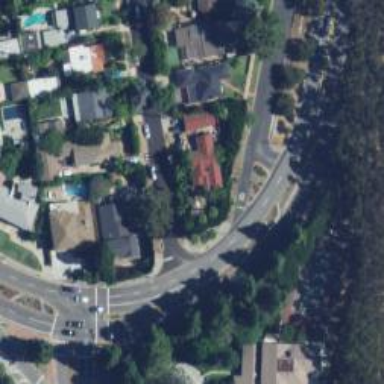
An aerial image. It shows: Secondary road surrounded by residential buildings.